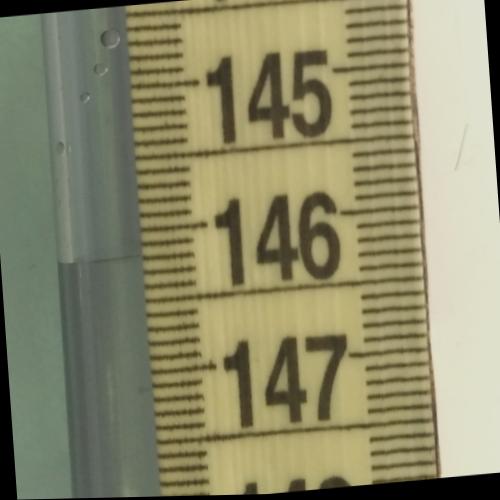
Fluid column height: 146.2 cm